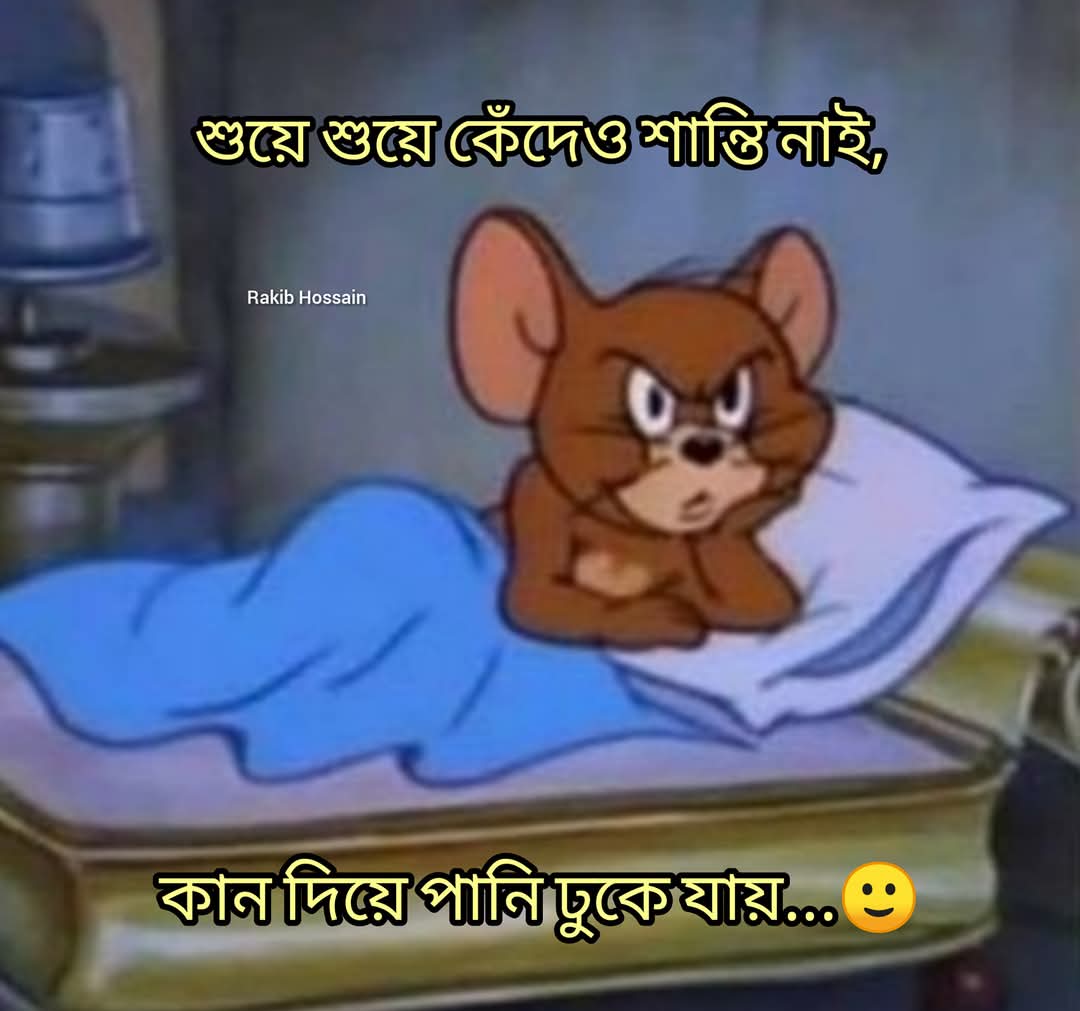
Text: শুয়ে শুয়ে কেঁদেও শান্তি নাই,
কান দিয়ে পানি ঢুকে যায়...
Label: Non Hate